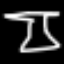
Label: hourglass